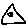
Label: triangle